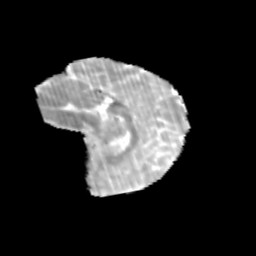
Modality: MD
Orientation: sagittal
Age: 12
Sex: female
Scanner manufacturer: siemens
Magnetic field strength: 3 T
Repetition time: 3.8 s
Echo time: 0.07 s